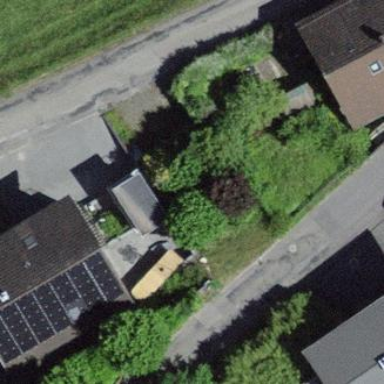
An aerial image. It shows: Garage.